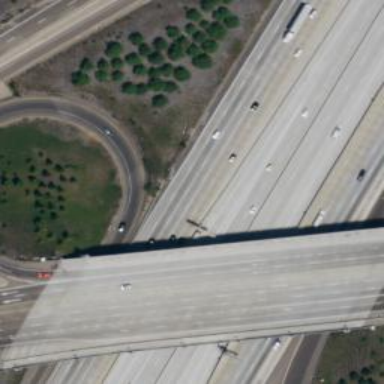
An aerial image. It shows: View of motorway.